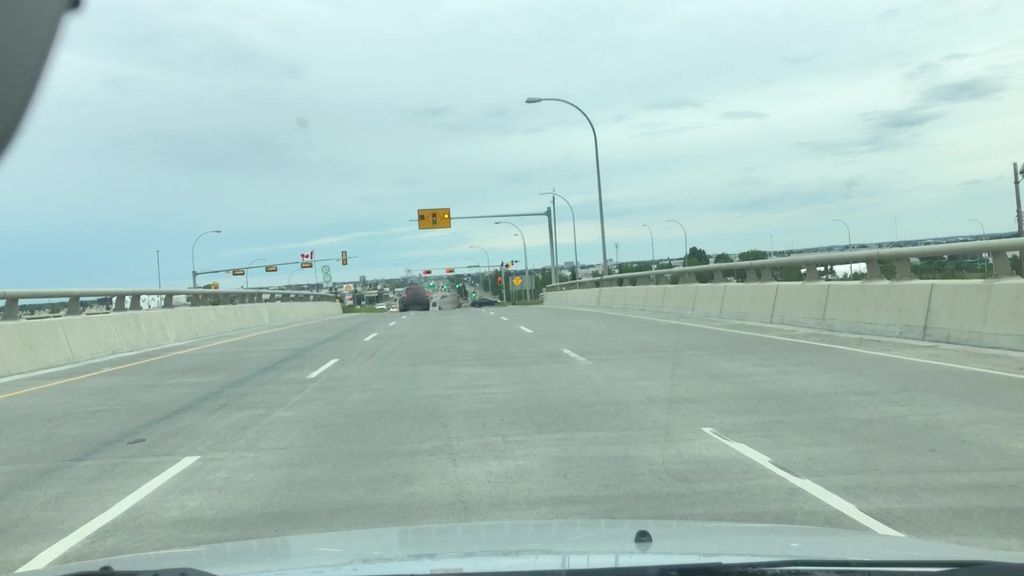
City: edmonton